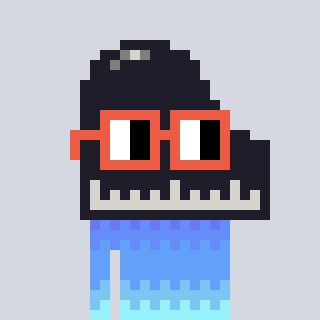
a pixel art character with square orange glasses, a piano-shaped head and a gold-colored body on a cool background